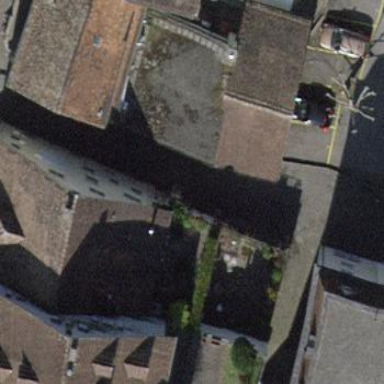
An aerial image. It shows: Gabled building with roof made of roof tiles. The roof is oriented across the building.